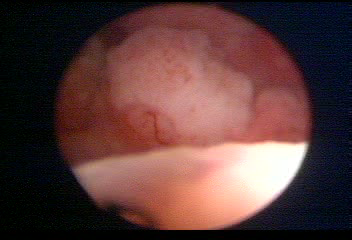
Modality: WLC
Class: Malignant
Subclass: HighGradePapillary
Lesion: L1
Stage: T1
Morphology: Papillary
Bladder cancer association: Yes
Annotated structures: Tumor